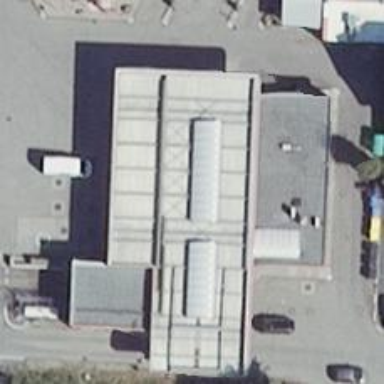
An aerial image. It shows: Fuel station.